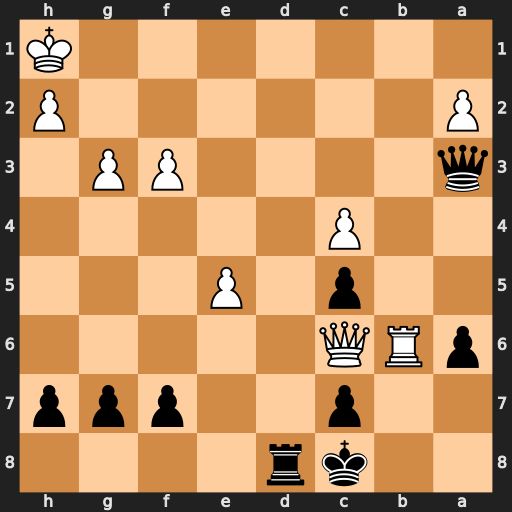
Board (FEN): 2kr4/2p2ppp/pRQ5/2p1P3/2P5/q4PP1/P6P/7K
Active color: b
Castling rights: -
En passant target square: -
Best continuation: Qc1+ Kg2 Rd2+ Kh3 Qf1+ Kg4 Rd4+ Kh5 Qh3+